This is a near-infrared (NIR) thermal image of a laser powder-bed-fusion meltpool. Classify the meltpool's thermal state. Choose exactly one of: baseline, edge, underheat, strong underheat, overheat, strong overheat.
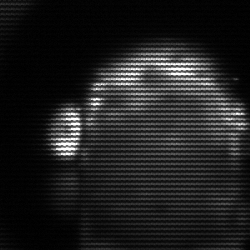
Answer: baseline